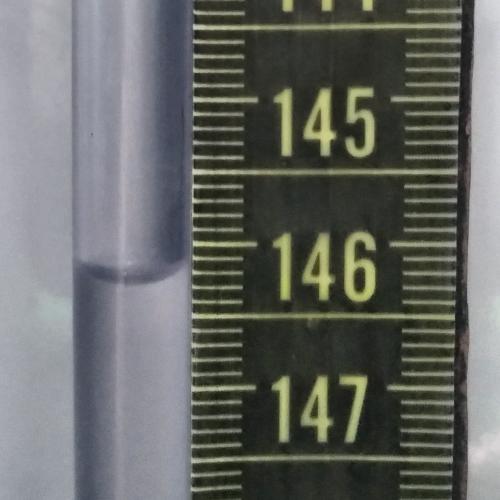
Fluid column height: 146.2 cm